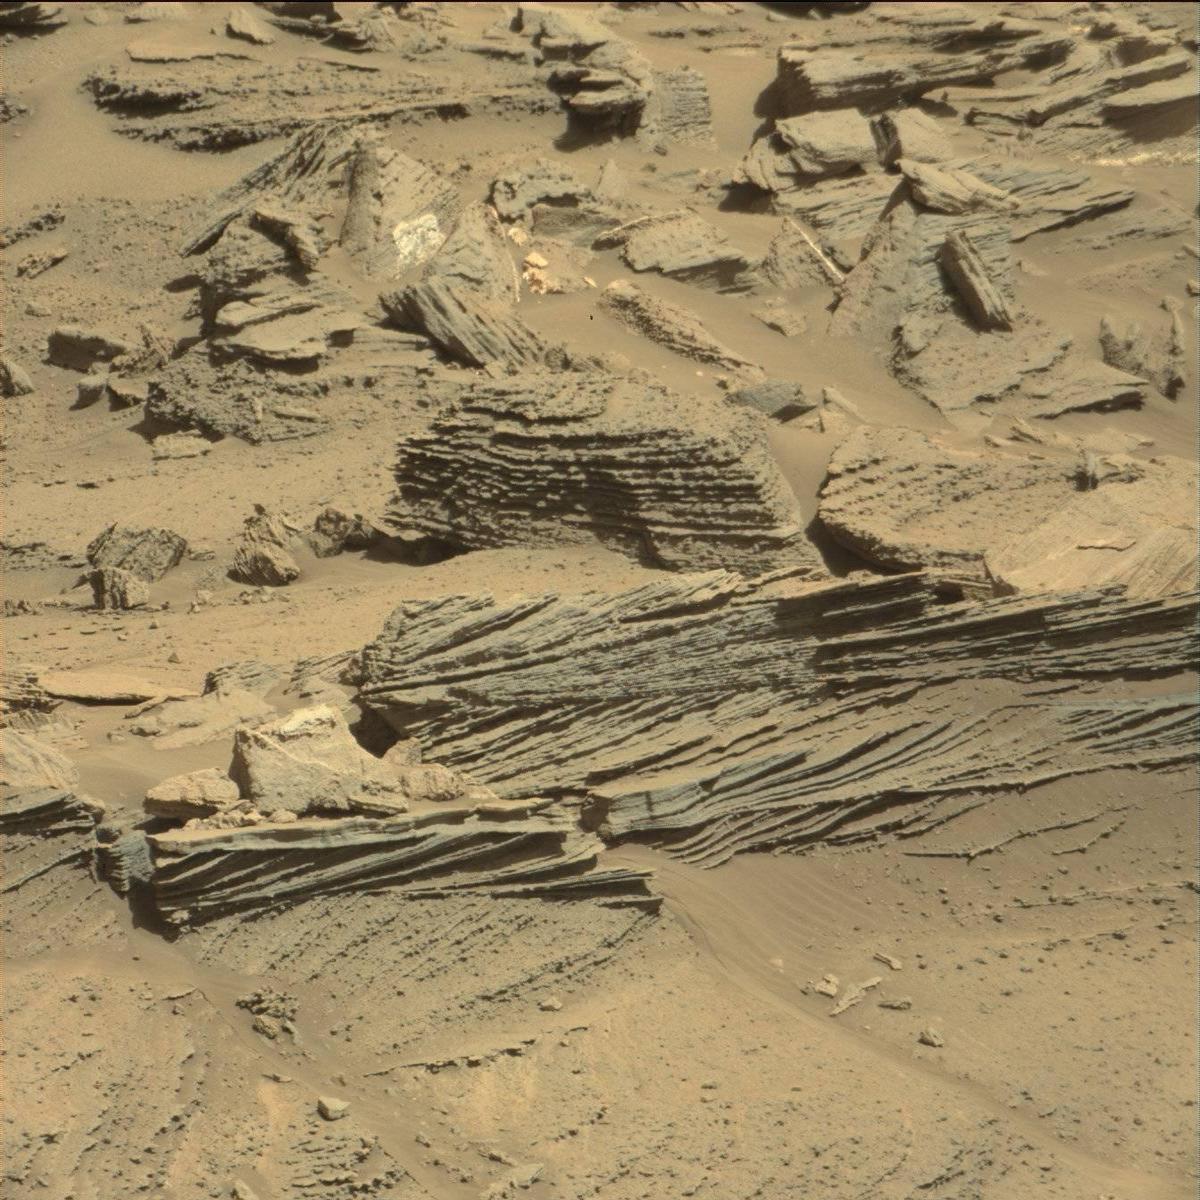
Terrain classes present: Bedrock, Sand / Soil